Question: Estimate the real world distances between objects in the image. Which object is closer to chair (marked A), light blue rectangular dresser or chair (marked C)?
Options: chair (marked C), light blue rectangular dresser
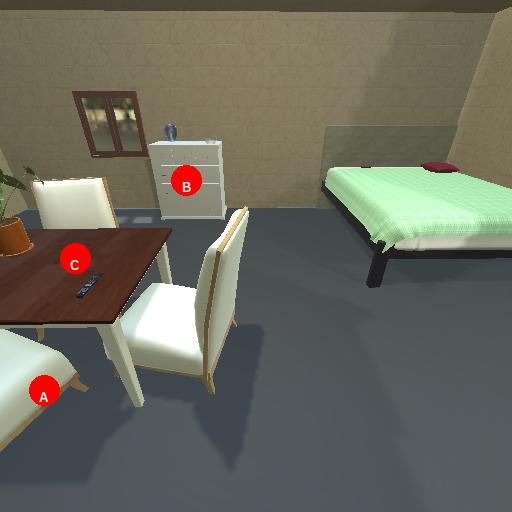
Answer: chair (marked C)